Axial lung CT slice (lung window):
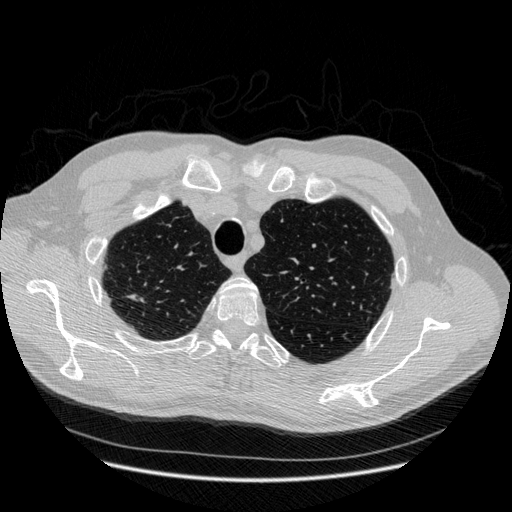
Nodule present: no